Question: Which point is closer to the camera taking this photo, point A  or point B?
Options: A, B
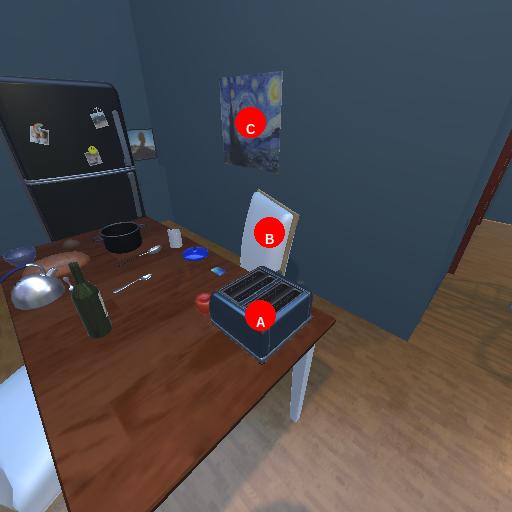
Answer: A